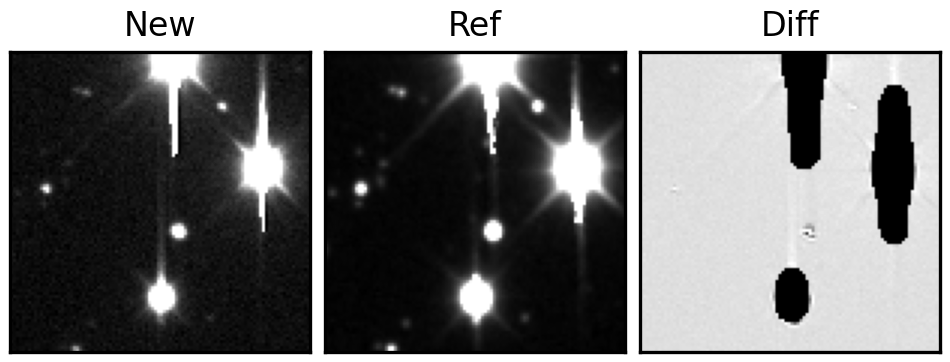
Label: bogus